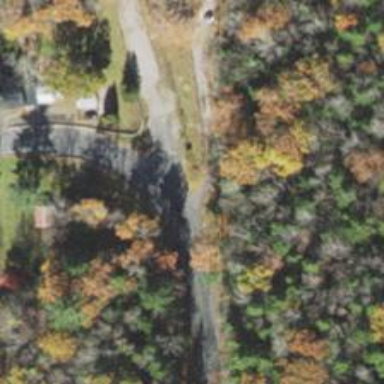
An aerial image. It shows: Escape road.